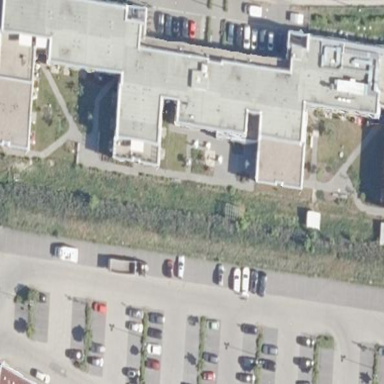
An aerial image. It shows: Nursing home.